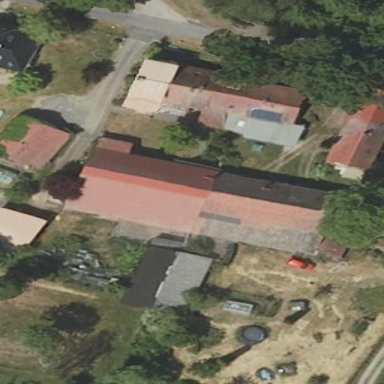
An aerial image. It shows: Shed.